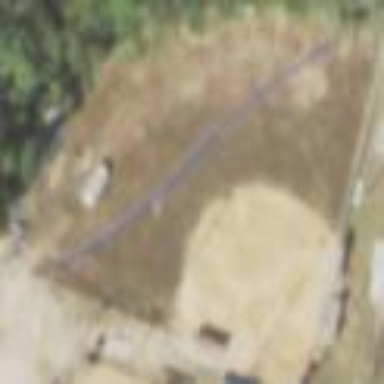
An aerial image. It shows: Baseball pitch for leisure land.